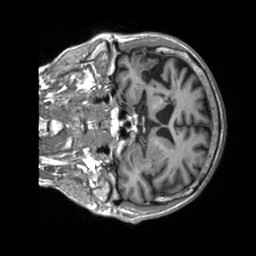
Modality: T1w
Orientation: coronal
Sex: male
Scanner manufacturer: siemens
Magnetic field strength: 3 T
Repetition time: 2.3 s
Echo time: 0.00226 s